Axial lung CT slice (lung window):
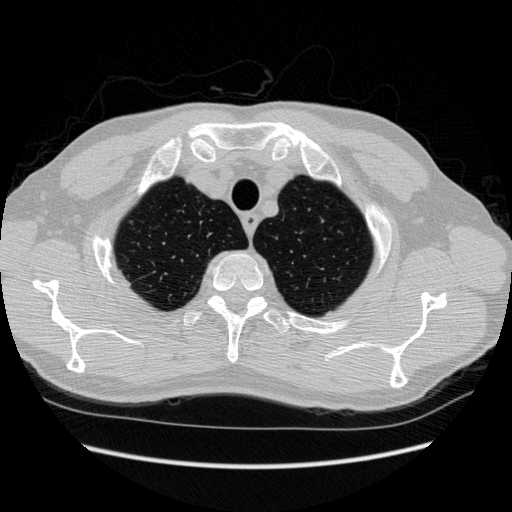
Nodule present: no